Field crop: maize
Growth stage: 2
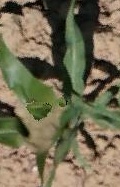
Species: maize